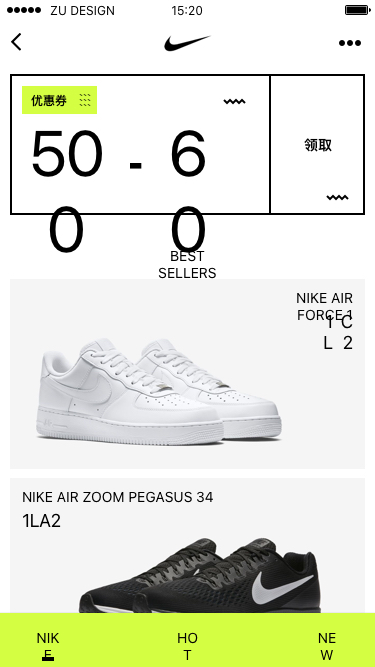
Text in this UI design:
BEST SELLERS
NIKE AIR FORCE 1
1L
C2
NIKE AIR ZOOM PEGASUS 34
1L
A2
15:20
ZU DESIGN
500
60
优惠券
领取
NIKE
HOT
NEW